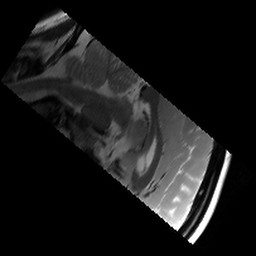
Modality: T2w
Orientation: sagittal
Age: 23
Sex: female
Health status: healthy
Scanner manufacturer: siemens
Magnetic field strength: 3 T
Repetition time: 6 s
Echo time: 0.064 s